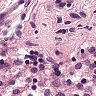
Metastatic tissue present: no